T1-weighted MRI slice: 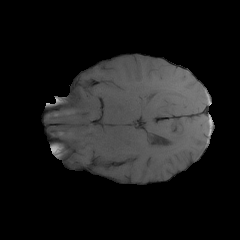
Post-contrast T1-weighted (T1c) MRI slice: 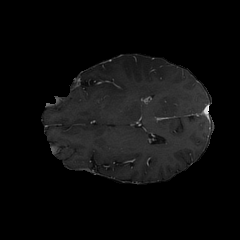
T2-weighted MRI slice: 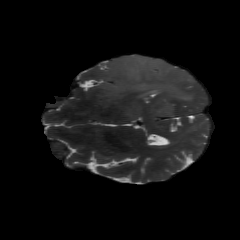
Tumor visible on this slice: yes